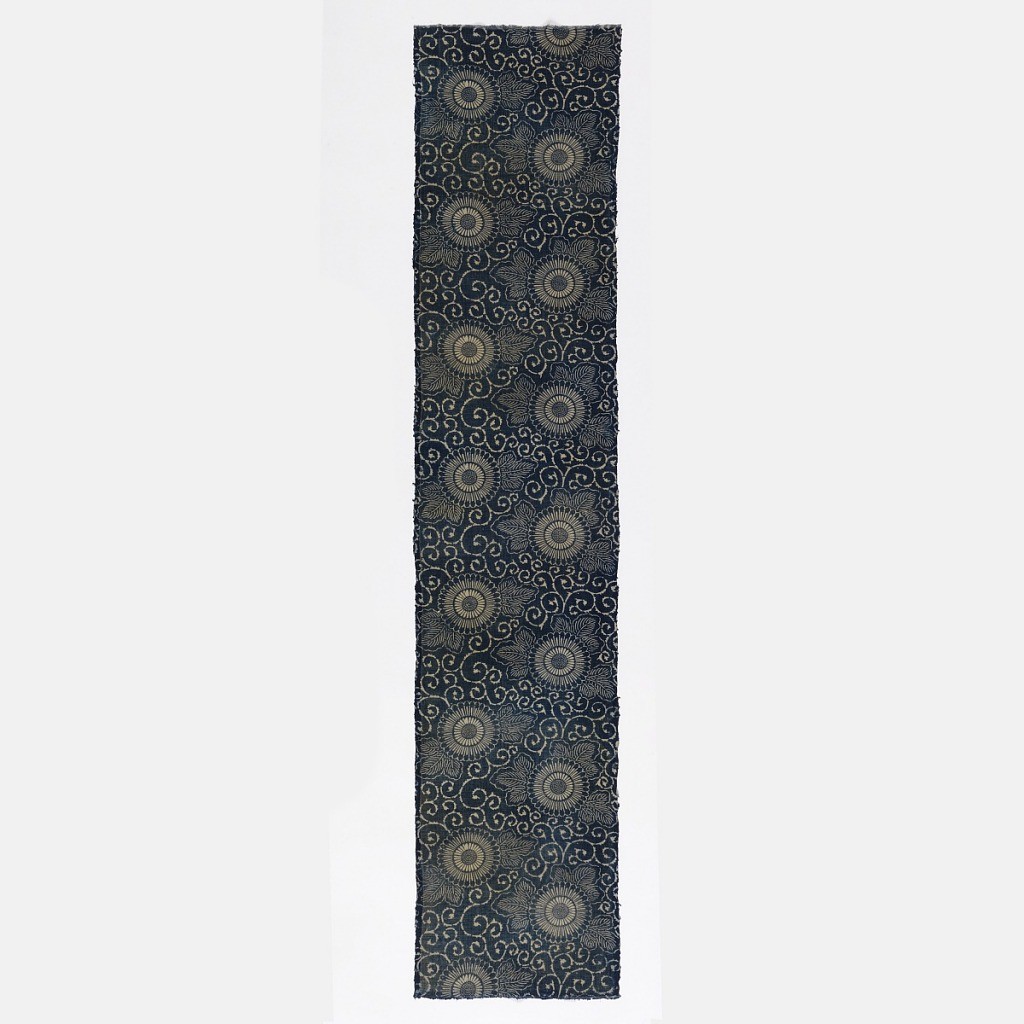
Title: Textile
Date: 19th century
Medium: cotton Technique: stenciled resist on plain weave (katazome)
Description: Two columns of large-faced flowers with leaves and curling tendrils reserved in white on a dark blue ground.